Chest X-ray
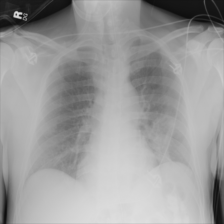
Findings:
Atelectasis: positive
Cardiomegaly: negative
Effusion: negative
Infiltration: negative
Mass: negative
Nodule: negative
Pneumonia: negative
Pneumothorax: negative
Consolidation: negative
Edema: negative
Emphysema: negative
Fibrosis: negative
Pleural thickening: negative
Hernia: negative